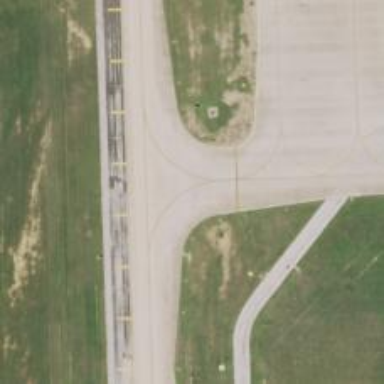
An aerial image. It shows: Image of taxiway at airport.